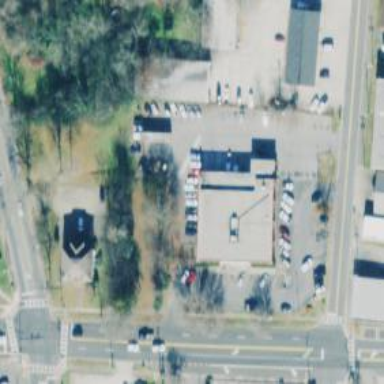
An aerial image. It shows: Post office.